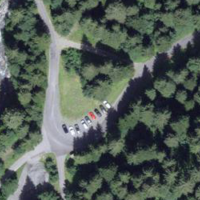
EUNIS habitat code: 43
Species observed at this site:
Cardamine heptaphylla
Tussilago farfara